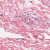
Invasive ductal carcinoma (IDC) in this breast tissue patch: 0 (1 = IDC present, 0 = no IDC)